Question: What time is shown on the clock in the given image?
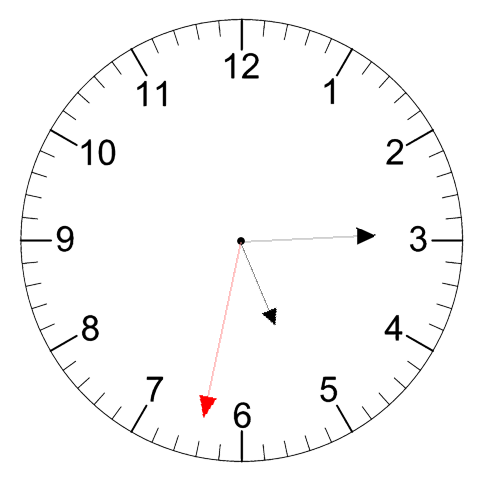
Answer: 05:14:32